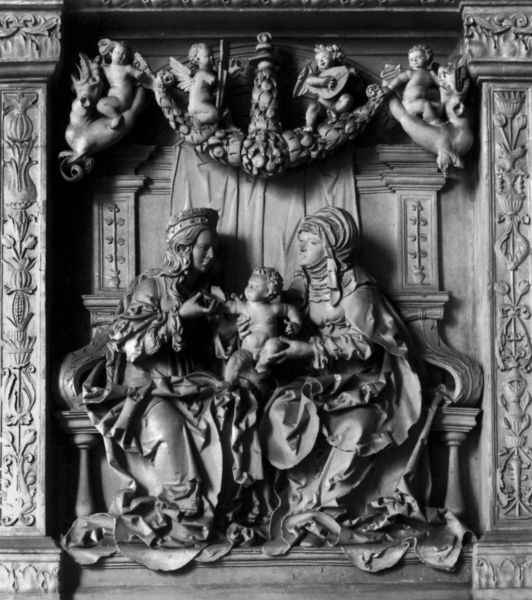
Titel: Annenaltar
Künstler: Meister des Annenaltares
Standort: Wien
Institution: Erzbischöfliches Palais
Schlagwörter: kopf, mann, nackt, umhang, weiß, frauen, sitzen, blume, frau, haar, holz, kleid, marmor, schwarz, stuhl, säule, säulen, tuch, haube, ornament, alt, falten, lang, rahmen, stein, vorhang, kirche, gewand, mantel, sitzend, familie, gewänder, kind, mutter, girlande, instrumente, musik, pflanzen, krone, renaissance, engel, putte, skulptur, reiten, apfel, relief, holzschnitt, sofa, sitz, baby, bank, pilaster, figuren, könig, thron, kopftuch, dekor, floral, ornamente, verzierung, faltenwurf, plastik, junge, schoß, zeigen, foto, fotografie, photographie, knabe, religion, druck, stich, trohn, kranz, altar, schnitzerei, christus, grab, grav, jesus, mittelalter, elisabeth, königin, heilige, fresko, laute, heilig, putten, maria, madonna, putti, schrein, drachen, anna, josef, bildhauer, feston, heilige familie, jesuskind, schnitzaltar, stifter, mariä, vermählung, christuskind, riemenschneider, holzschnitzerei, tilman, halbrelief, selbdritt, bambino, heilige mutter, annaselbdritt, wasserwesen, vermälung, ana, sakulptur, kropne